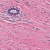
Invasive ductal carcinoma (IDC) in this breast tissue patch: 0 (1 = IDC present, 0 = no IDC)